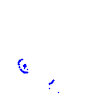
Particle: proton